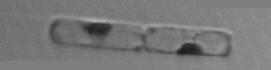
Label: Guinardia_delicatula